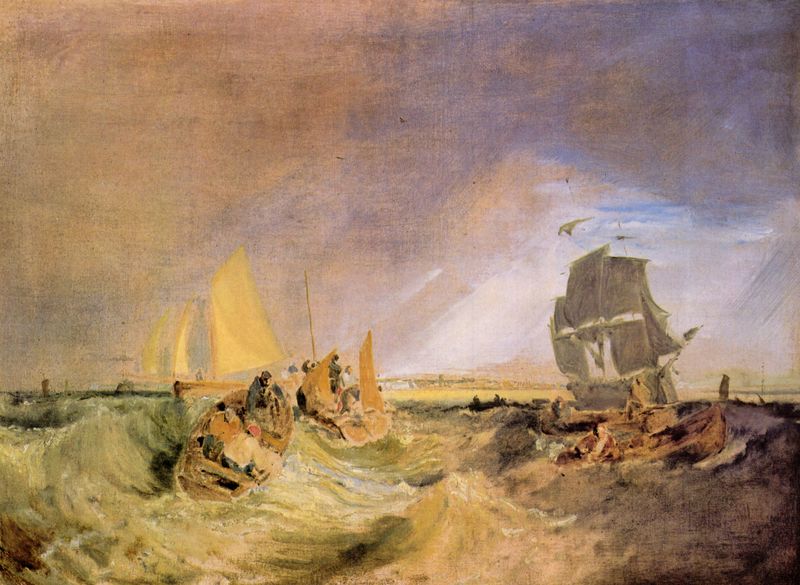
Titel: Flotte an der Mündung der Themse
Künstler: William Turner
Standort: London
Institution: Tate Gallery
Schlagwörter: blau, dunkel, felsen, gemälde, gewitter, himmel, kampf, mann, meer, wasser, weiß, wolken, gelb, grün, impressionismus, landschaft, menschen, ocker, see, ufer, braun, grau, hell, holz, hut, licht, männer, orange, rot, wolke, beige, malerei, öl, ferne, horizont, vögel, wind, gewässer, pastos, sonne, gold, kontrast, rosa, boot, boote, kahn, ruder, gischt, küste, schiff, schiffe, segel, segelboot, segelschiffe, welle, wellen, fischer, flagge, segelschiff, lila, violett, masten, schaum, aufgewühlt, brandung, flut, krieg, möwe, möwen, not, schiffbruch, seenot, seestück, sturm, sturmflut, turner, unglück, unruhe, unwetter, wellengang, wetter, wogen, ruderboot, pastellfarben, stimmung, segelboote, ozean, regen, fischerboot, möve, gefahr, seegang, verwischt, eroberung, sonnenstrahlen, matrosen, flotte, lichtschein, rettung, besatzung, überfahrt, bot, seeleute, marinemalerei, william turner, schiffsbruch, rettungsboote, marinamalerei, krief, entern, hiut, seegelschiff, böhen, weillen, seemeerwogen, sdchiff